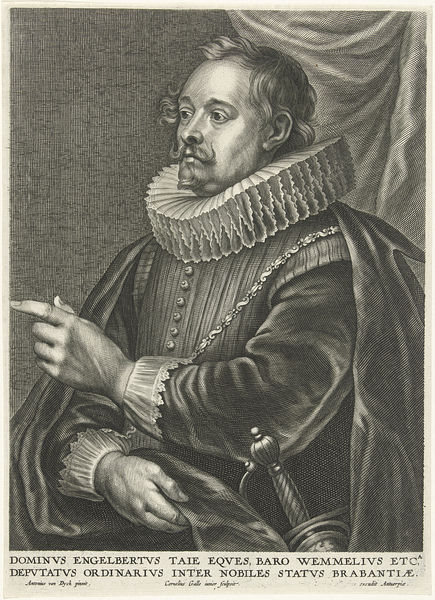
Titel: Portret van Engelbert Tajé, baron van Wemmel
Künstler: Cornelis (II) Galle
Standort: Amsterdam
Institution: Rijksmuseum
Schlagwörter: hands, hat, sword, velvet, white, black, collar, formal, hair, lace, old, portrait, robe, print, man, coat, realism, buttons, illustration, monochrome, beard, drapery, victorian, cape, renaissance, pencil, finger, pointing, latin, text, moustache, spear, chain, aristocrat, nobleman, beret, status, white man, dominus, engelbertus, brabantiae, noviles, 중세시대, 귀족, 커튼, 남자, 칼, 콧수염, 아서, 검지, 소매, 단추, 백작, 목도리, 커프스, 탈모, clothoing, clothi g, cuffling